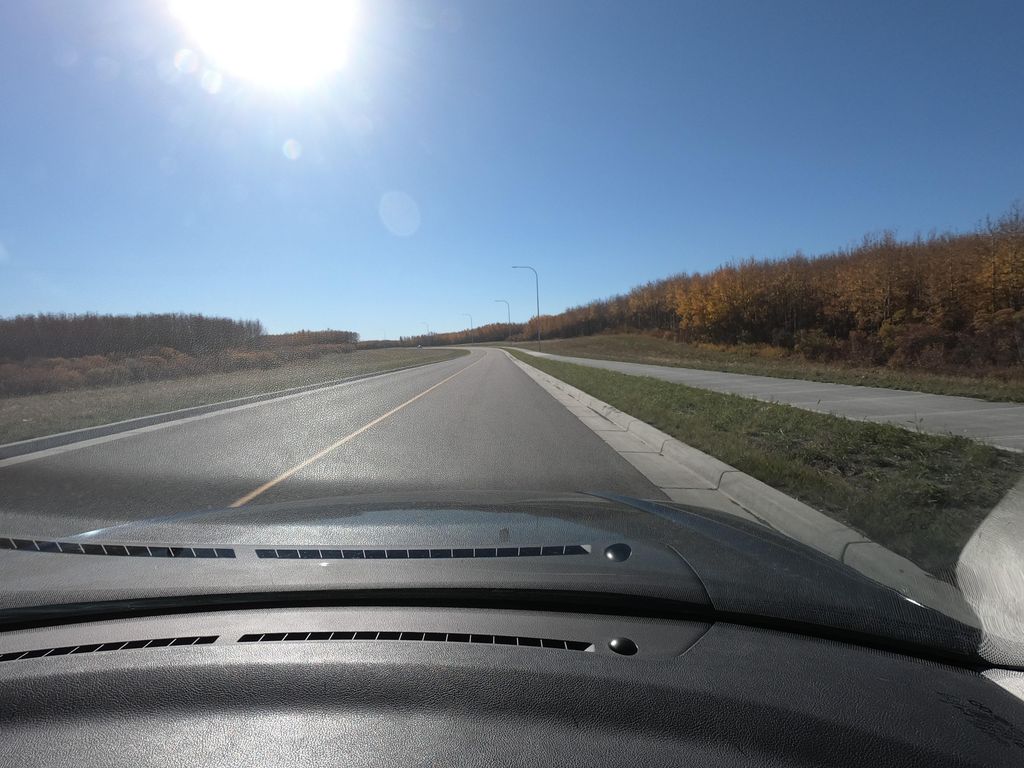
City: calgary